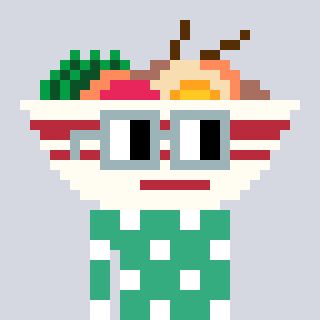
a pixel art character with square dark gray glasses, a noodles-shaped head and a teal-colored body on a cool background